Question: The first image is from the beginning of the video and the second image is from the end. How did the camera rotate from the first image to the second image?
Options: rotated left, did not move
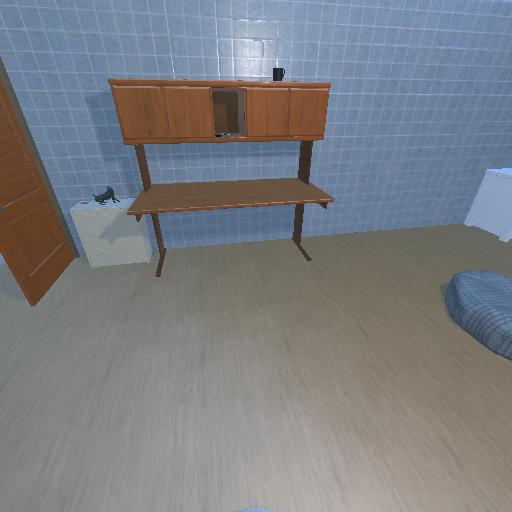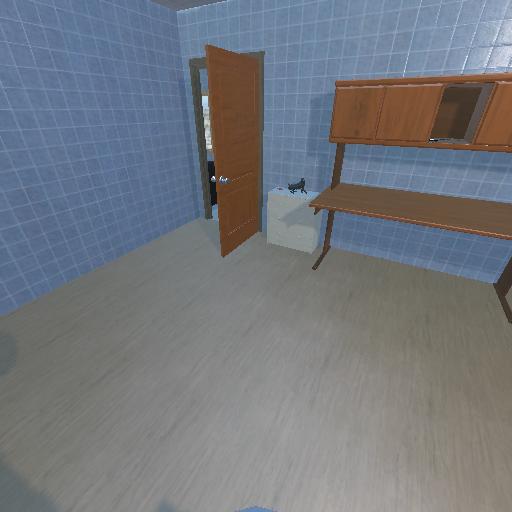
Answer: rotated left